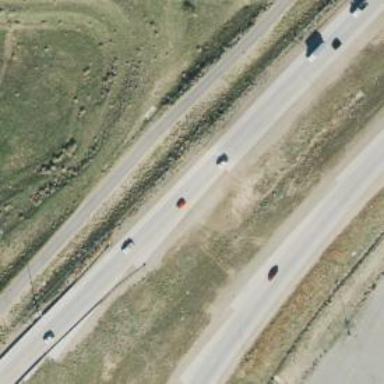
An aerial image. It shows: Trunk highway with expressway features.